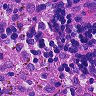
Metastatic tissue present: no